Interaction volume radius: 10 \u00c5
Interaction volume height: 35 \u00c5
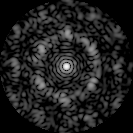
Disorder parameter: 0.6479